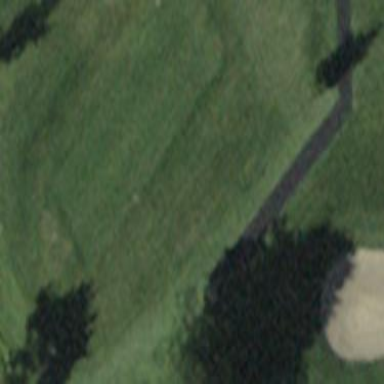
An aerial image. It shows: Golf tee on grassy land.